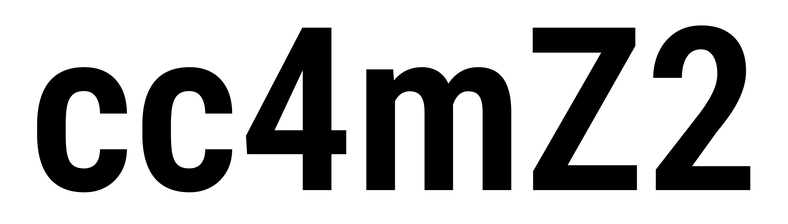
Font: Roboto_Condensed_SemiBold